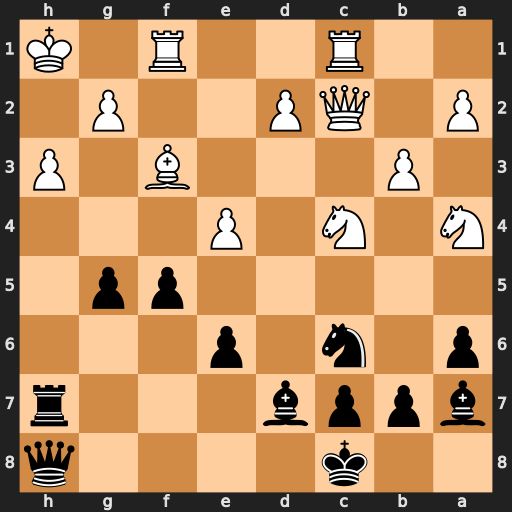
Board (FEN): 2k4q/bppb3r/p1n1p3/5pp1/N1N1P3/1P3B1P/P1QP2P1/2R2R1K
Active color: b
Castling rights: -
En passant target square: -
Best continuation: Rxh3+ gxh3 Qxh3#